Interaction volume radius: 5 \u00c5
Interaction volume height: 30 \u00c5
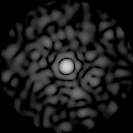
Disorder parameter: 0.8191